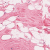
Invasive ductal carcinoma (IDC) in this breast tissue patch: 0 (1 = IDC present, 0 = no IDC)